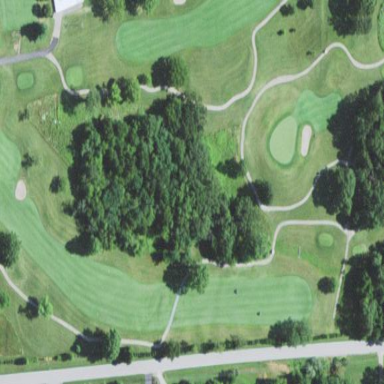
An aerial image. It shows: Grassy area designated as golf fairway.